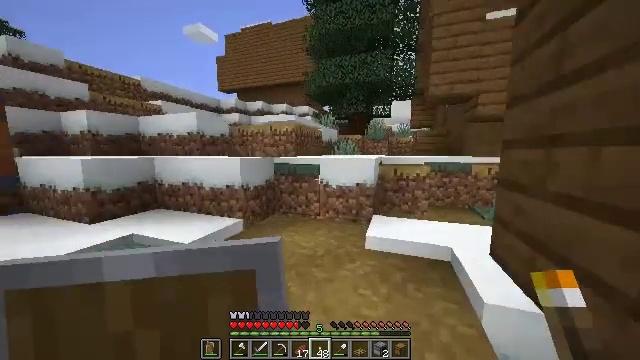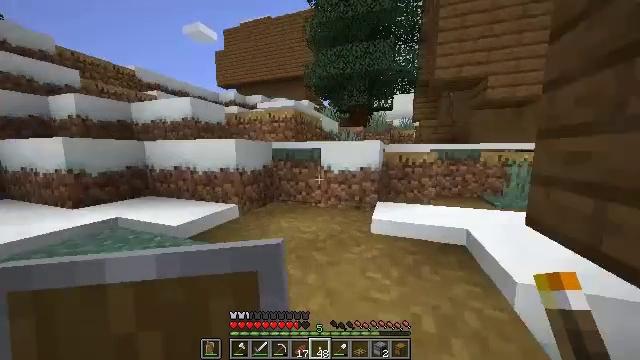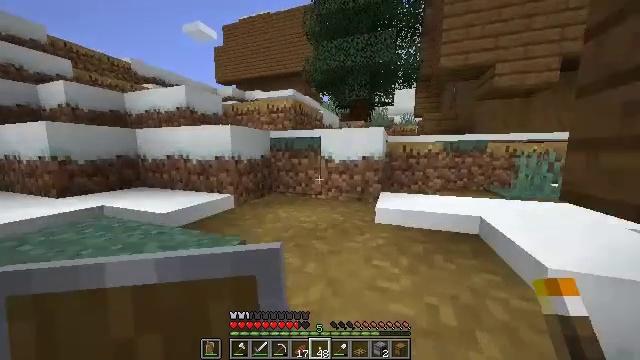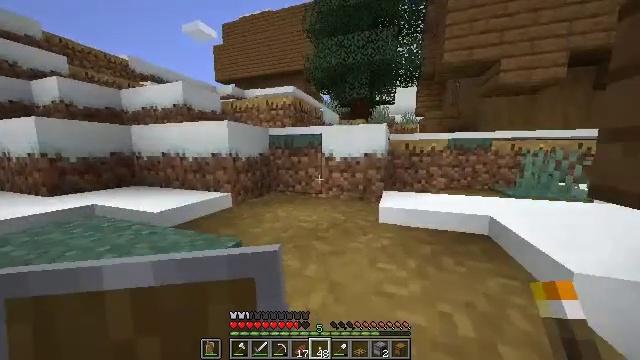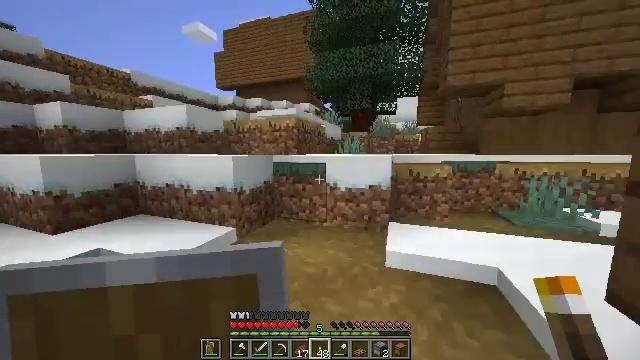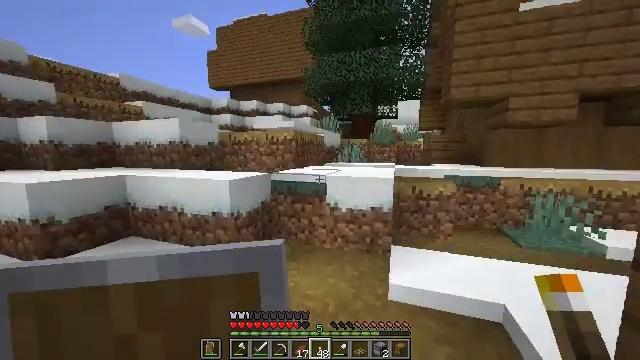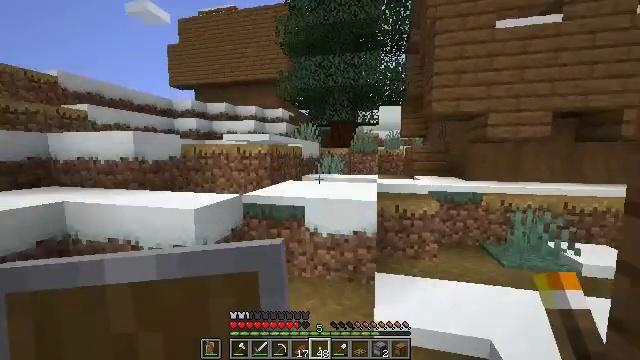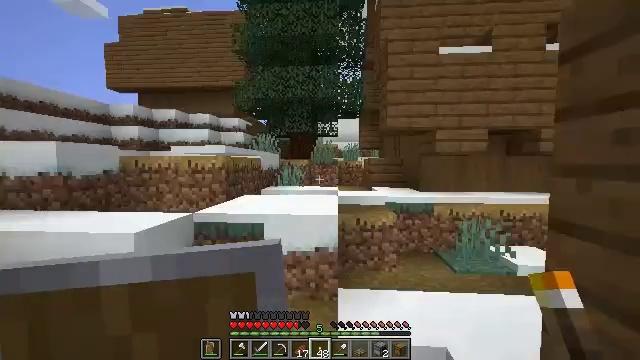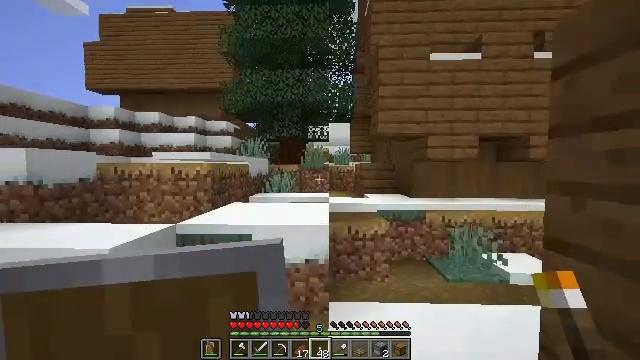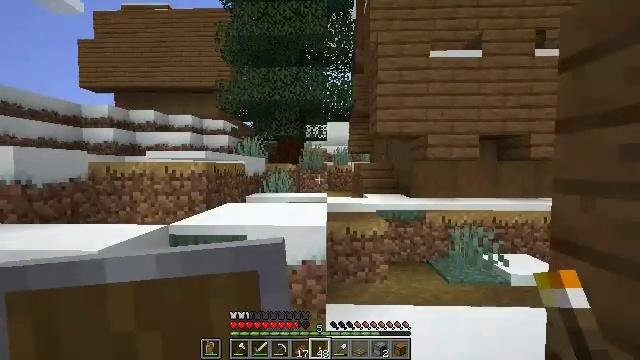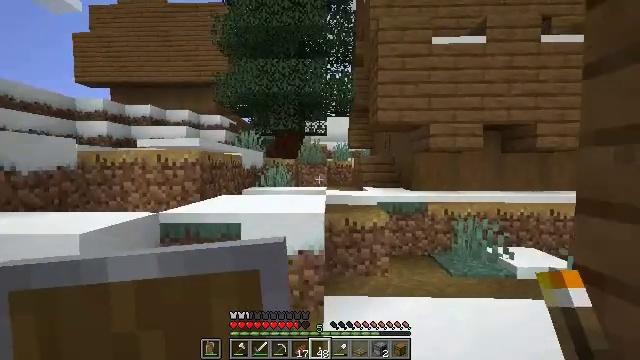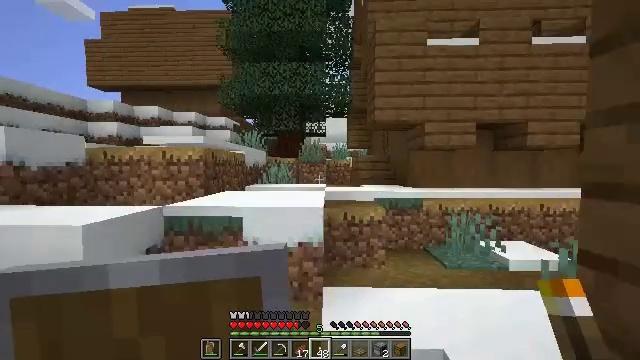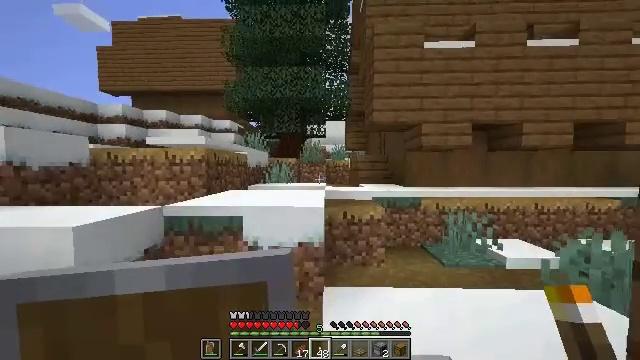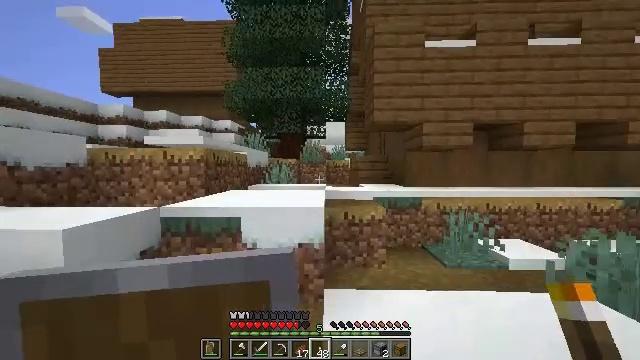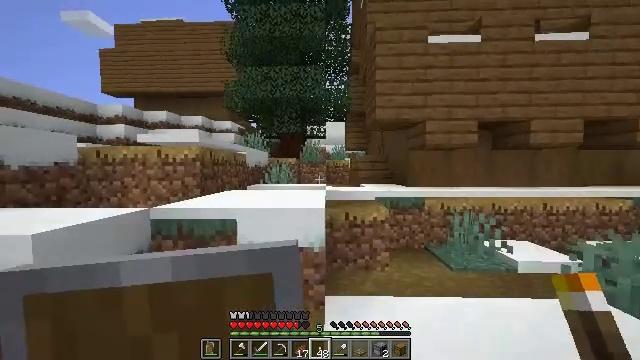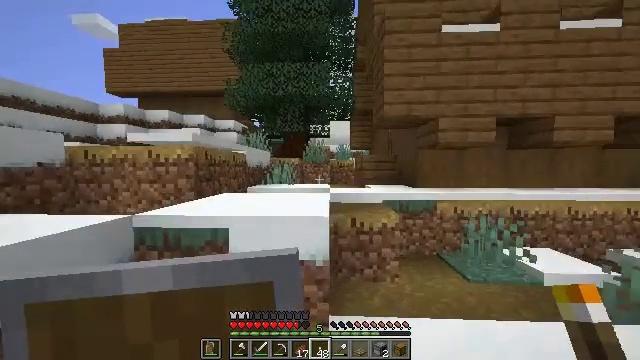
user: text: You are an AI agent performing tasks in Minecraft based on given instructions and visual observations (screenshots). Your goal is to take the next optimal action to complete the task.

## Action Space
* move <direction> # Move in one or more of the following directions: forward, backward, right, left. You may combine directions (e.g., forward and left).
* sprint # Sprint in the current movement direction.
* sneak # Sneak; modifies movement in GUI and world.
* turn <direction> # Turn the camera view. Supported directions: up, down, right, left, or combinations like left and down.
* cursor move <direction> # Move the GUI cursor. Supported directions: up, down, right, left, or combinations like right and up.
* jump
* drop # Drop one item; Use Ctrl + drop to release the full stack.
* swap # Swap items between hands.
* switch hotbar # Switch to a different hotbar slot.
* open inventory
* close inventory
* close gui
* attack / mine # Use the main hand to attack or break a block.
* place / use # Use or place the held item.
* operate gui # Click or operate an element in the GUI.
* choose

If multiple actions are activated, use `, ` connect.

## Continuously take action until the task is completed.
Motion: motion action
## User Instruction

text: Mine the lantern.
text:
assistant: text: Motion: move forward, jump
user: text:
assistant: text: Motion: move forward, jump
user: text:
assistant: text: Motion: move forward and move right, jump
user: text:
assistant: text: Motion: move forward and move right, jump
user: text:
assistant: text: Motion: move forward and move right, jump
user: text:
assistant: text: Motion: move forward and move right, turn right and up, jump
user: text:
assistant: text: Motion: move forward and move right, turn right and up
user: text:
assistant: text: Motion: move forward and move right, turn right
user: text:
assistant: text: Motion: move forward
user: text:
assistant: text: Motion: move forward, sprint
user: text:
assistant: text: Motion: move forward, sprint
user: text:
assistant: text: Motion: move forward, sprint
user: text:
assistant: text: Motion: move forward, sprint
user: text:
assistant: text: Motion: move forward
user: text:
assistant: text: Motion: move forward, turn left
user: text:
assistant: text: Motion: move forward, turn left, jump
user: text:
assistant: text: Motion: move forward, jump
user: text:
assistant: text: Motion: move forward, jump
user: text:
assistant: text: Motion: move forward and move left, jump
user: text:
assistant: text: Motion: move forward and move left, jump
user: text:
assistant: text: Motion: move forward and move left, turn right, jump
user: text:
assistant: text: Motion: move forward, turn right and up, jump
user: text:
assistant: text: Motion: move forward, turn right, jump
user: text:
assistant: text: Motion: move forward, jump
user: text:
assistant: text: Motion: move forward, jump
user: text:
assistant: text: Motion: move forward, jump
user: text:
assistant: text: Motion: move forward
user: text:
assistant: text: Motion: move forward
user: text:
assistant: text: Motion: move forward
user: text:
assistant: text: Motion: move forward, turn right